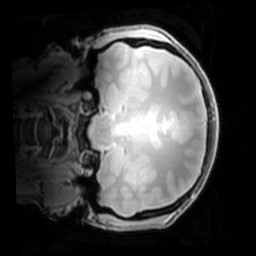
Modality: PDw
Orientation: coronal
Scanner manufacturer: philips
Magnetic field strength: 7 T
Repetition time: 0.008 s
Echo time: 0.001974 s